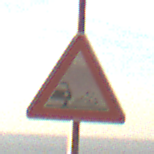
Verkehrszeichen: SplittSchotter
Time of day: SunriseSunset
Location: Outdoor (Nature)
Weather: PartlyCloudy
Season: NotSpecified
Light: Natural